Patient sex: F
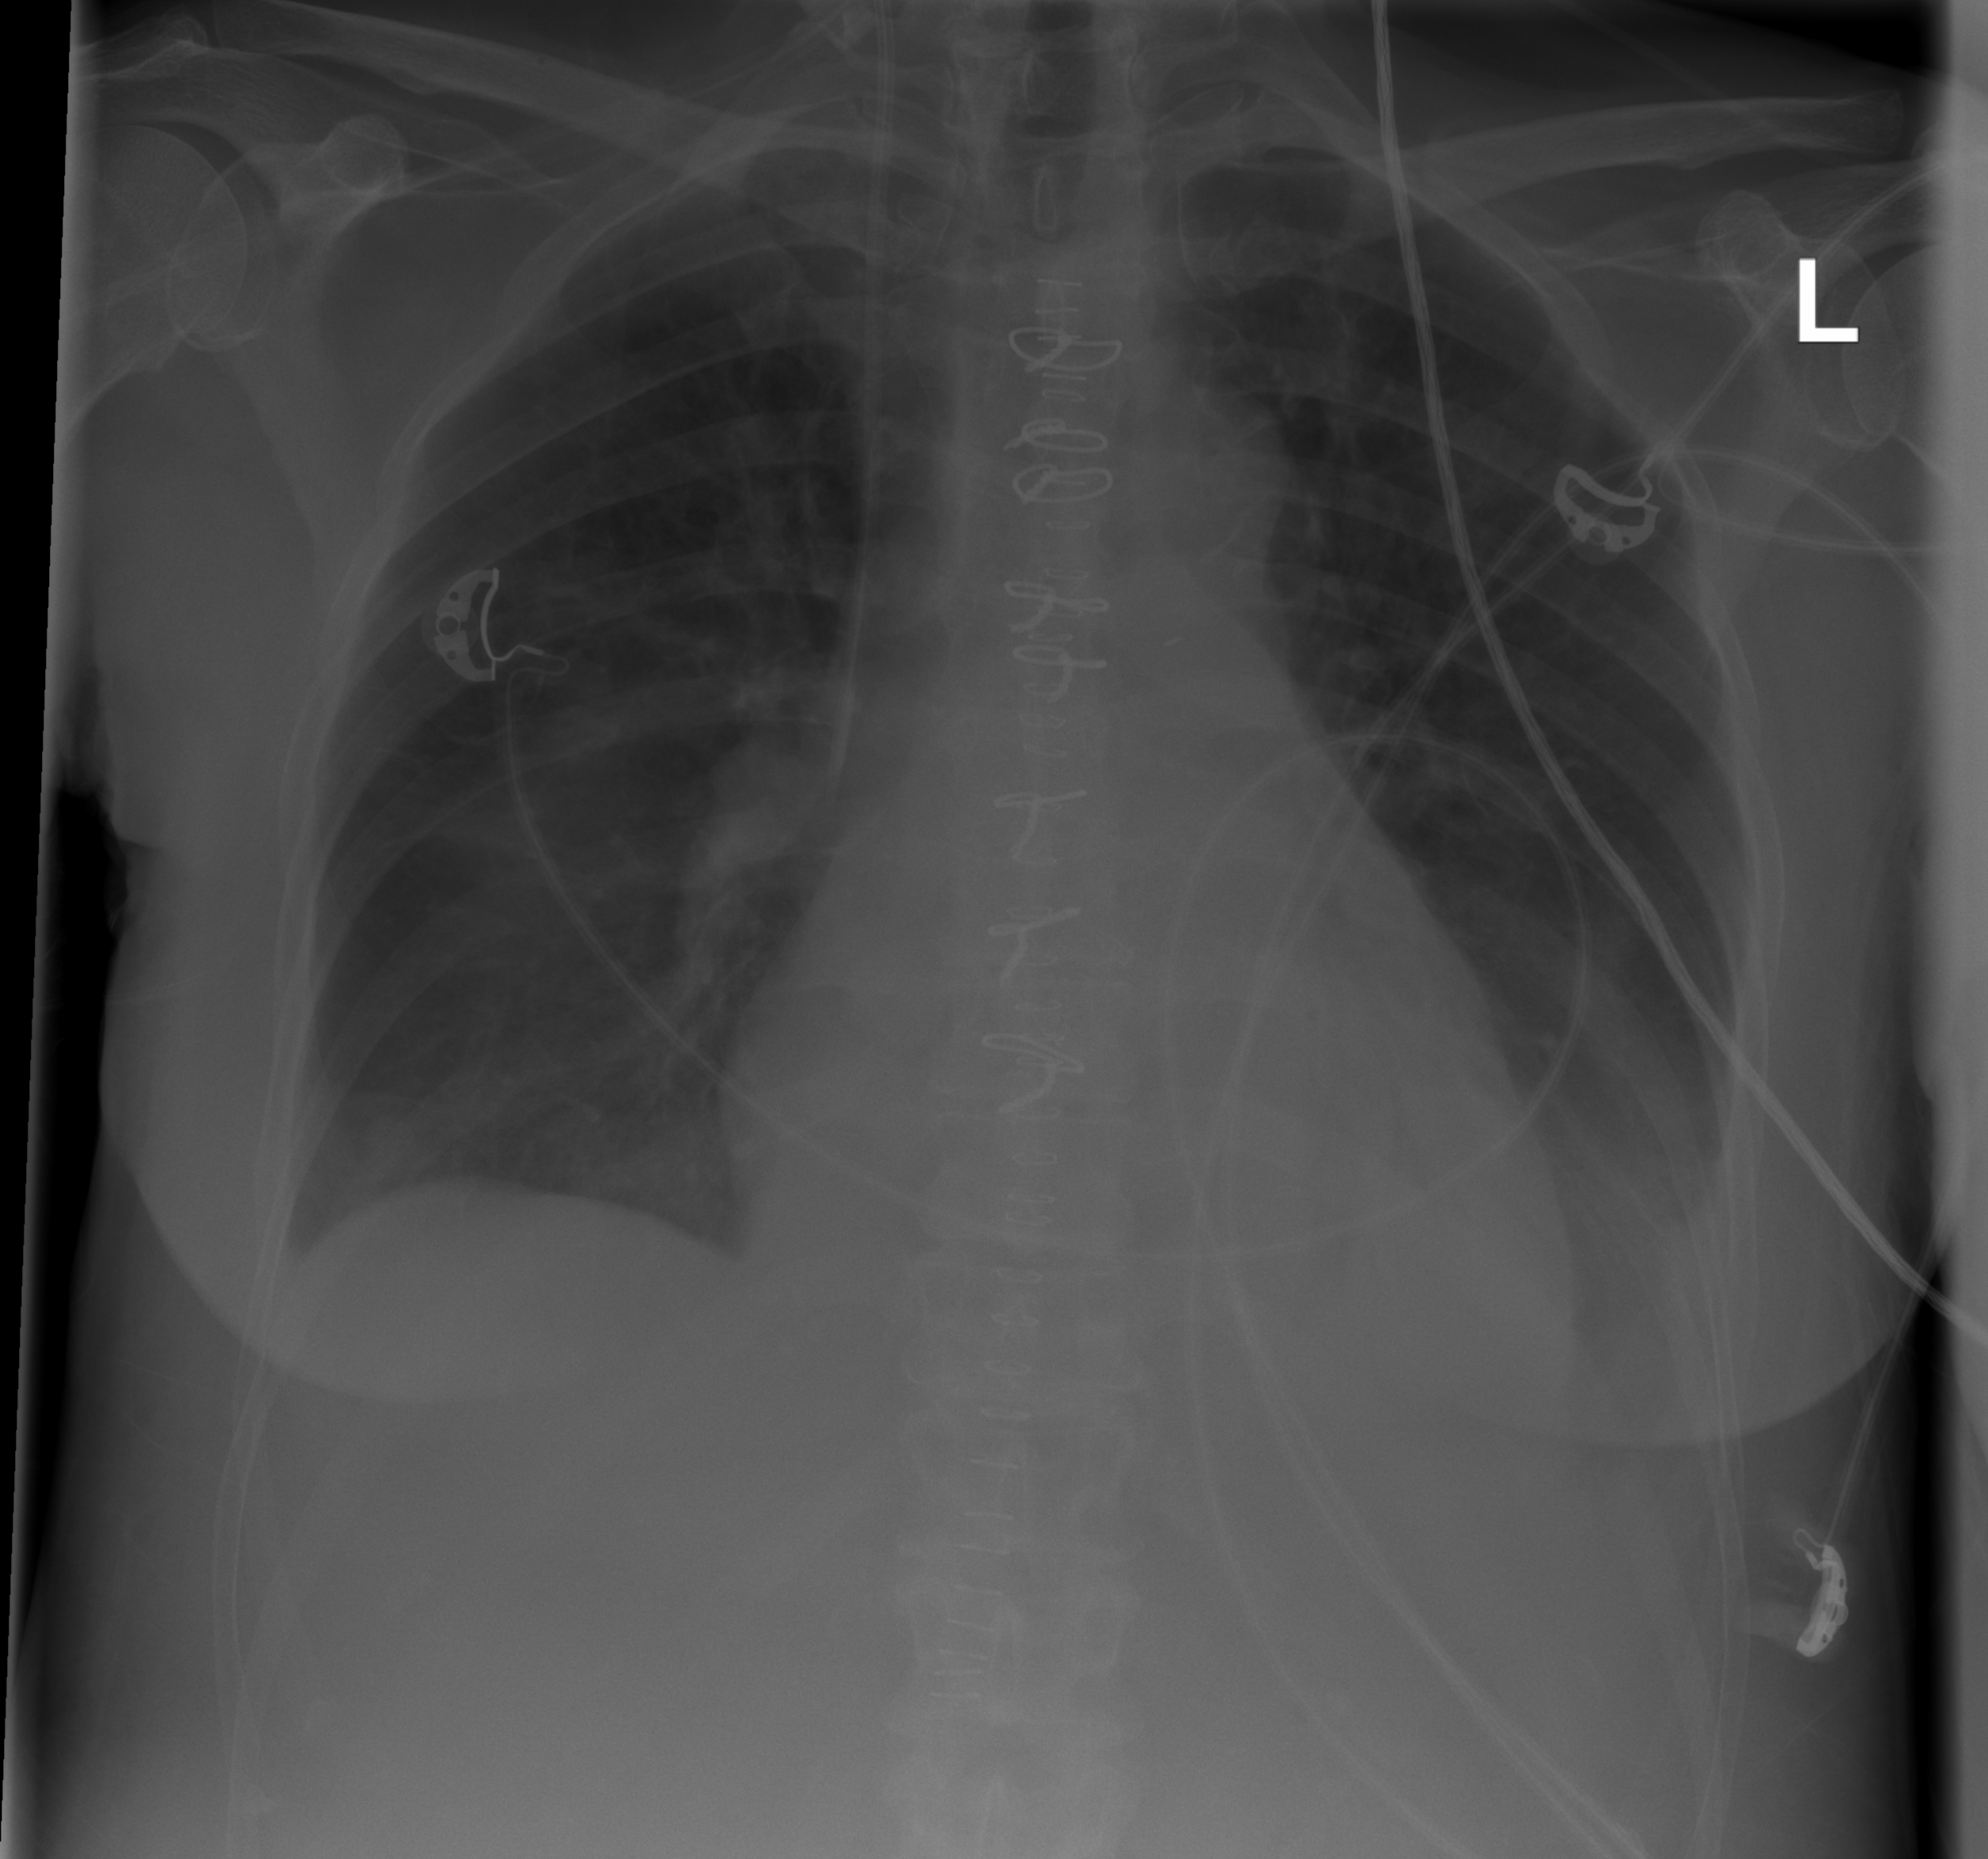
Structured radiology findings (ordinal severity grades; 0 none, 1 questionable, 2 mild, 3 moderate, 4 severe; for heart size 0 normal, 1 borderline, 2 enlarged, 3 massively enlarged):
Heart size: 0
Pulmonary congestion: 0
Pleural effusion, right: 0
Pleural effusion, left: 2
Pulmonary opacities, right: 0
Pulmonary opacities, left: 0
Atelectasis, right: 0
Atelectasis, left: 2